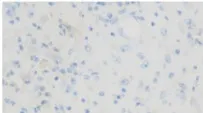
Histopathological examination with haematoxylin and eosin staining and Immunohistochemistry and FISH images. Focal CD30 weakly positive (magnification, x400).
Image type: pathology (immunostaining)